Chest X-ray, PA view. Patient: 66 years old, sex M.
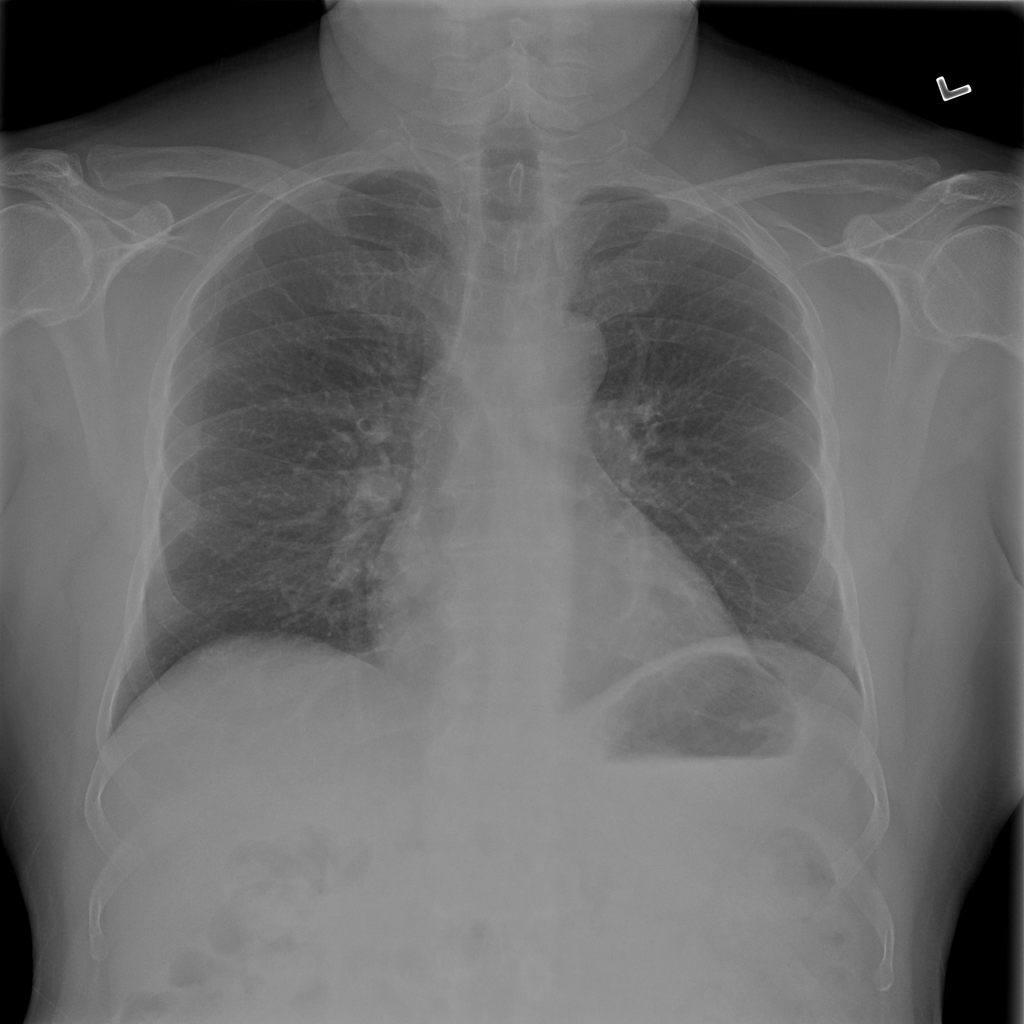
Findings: No Finding